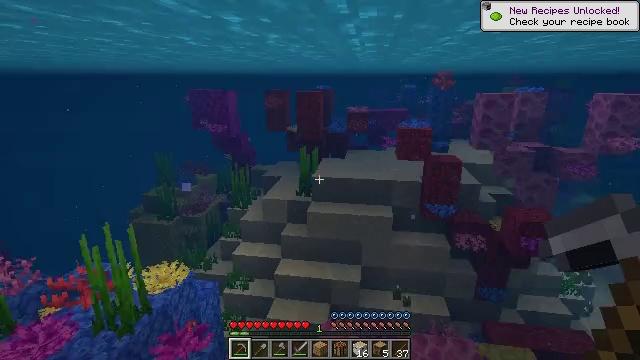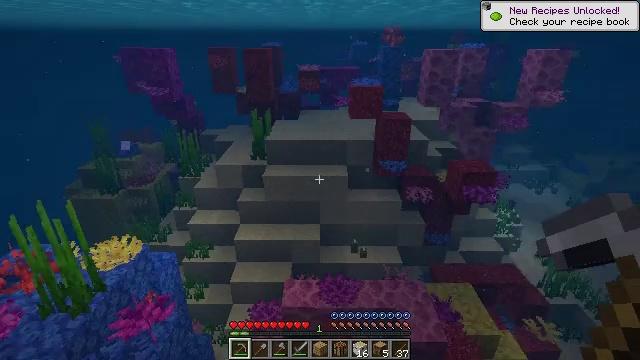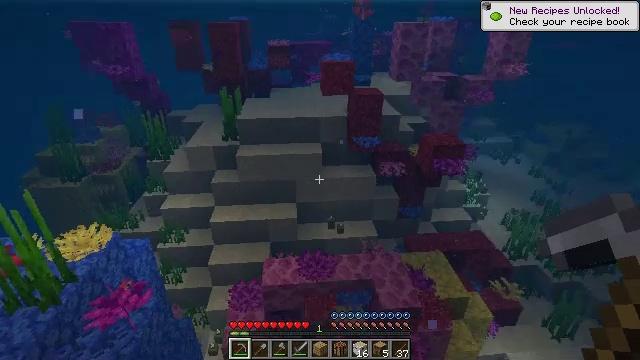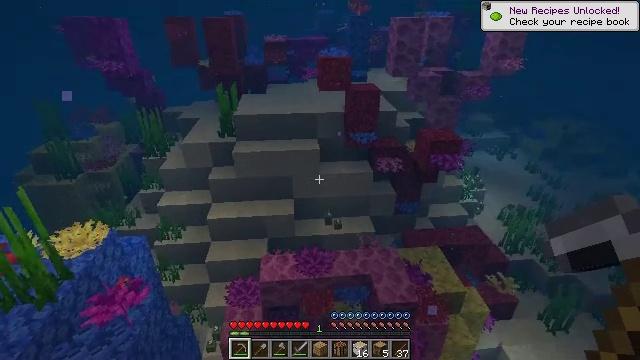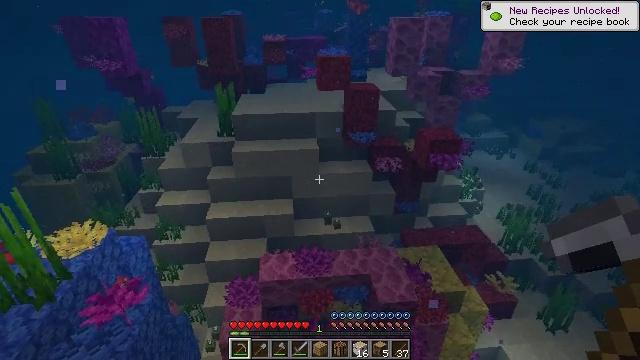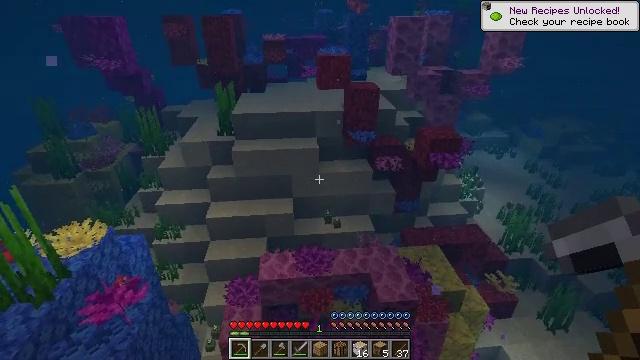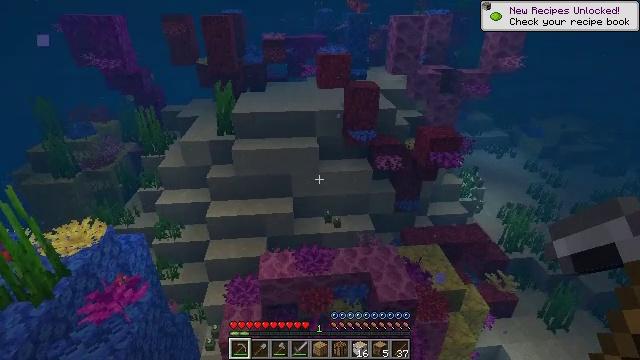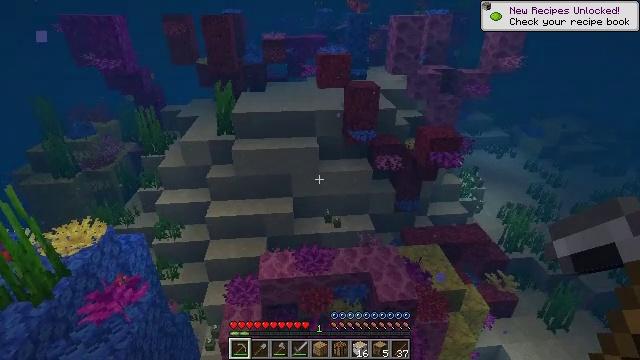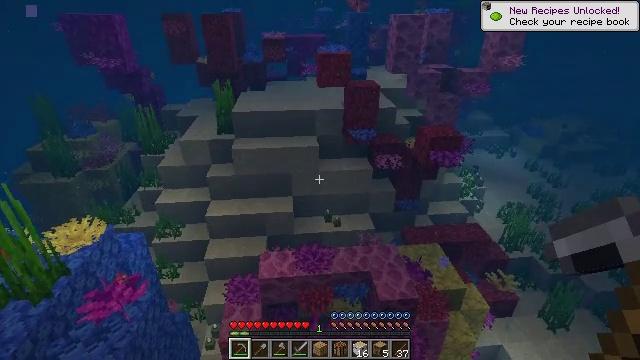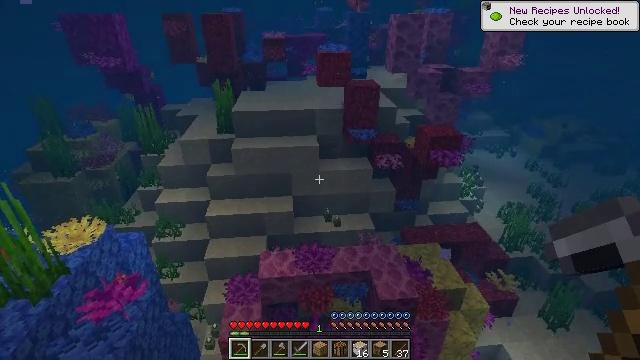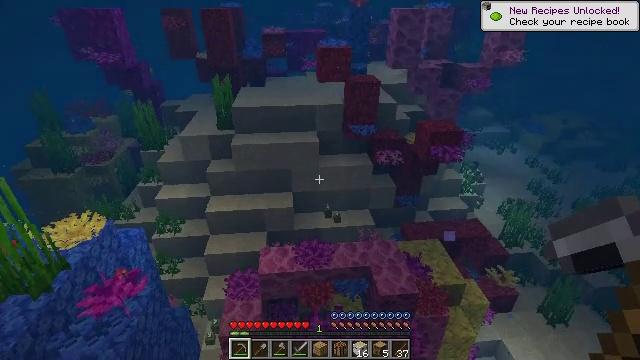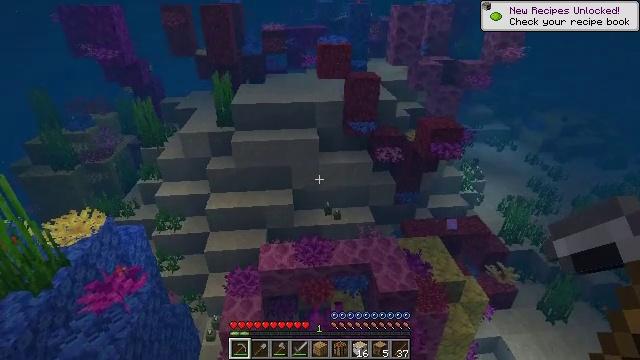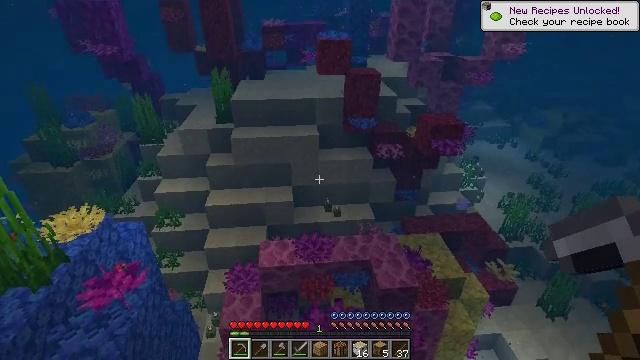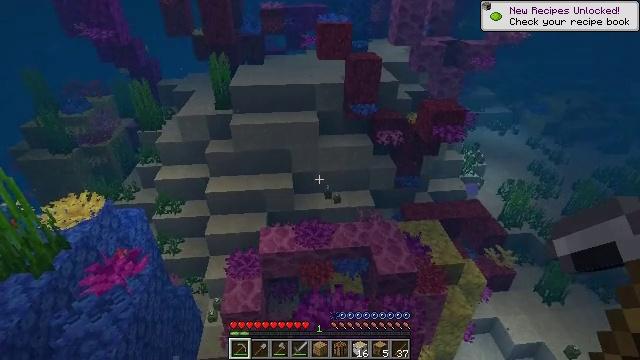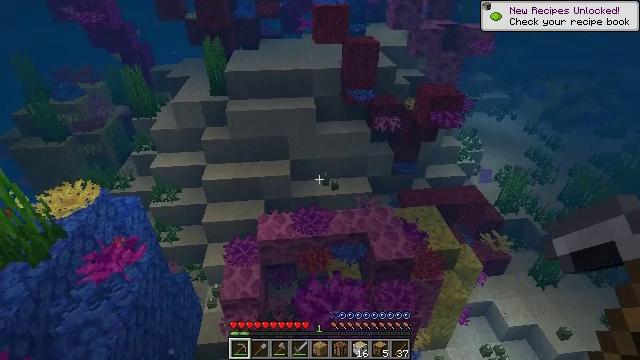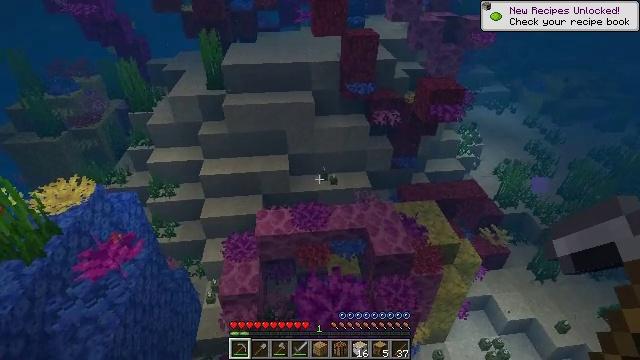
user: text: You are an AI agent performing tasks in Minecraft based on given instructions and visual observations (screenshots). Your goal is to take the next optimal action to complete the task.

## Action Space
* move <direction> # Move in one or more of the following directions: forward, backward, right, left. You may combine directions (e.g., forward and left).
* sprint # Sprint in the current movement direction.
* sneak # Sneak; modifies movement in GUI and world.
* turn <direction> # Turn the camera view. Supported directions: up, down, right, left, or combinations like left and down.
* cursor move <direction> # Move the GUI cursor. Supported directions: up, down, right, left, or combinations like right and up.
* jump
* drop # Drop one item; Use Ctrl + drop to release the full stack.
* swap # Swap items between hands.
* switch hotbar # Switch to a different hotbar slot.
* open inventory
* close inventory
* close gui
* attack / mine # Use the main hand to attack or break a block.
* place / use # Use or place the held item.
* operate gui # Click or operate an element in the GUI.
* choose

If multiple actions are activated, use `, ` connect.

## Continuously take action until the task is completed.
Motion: motion action
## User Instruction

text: Mine horn coral fan from the ocean floor.
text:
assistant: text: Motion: turn right and down
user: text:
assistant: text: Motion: turn right and down
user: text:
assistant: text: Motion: no_op
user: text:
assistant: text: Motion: no_op
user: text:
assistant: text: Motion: no_op
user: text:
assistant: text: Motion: no_op
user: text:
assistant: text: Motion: no_op
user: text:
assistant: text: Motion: no_op
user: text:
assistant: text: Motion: no_op
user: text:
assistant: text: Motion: no_op
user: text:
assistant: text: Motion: no_op
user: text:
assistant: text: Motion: move forward
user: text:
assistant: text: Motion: move forward, turn down
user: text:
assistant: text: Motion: move forward, turn down
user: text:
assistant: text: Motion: move forward, turn down
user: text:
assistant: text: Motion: move forward
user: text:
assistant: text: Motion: move forward
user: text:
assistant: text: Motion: move forward
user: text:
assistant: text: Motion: move forward
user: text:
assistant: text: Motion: move forward
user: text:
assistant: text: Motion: move forward
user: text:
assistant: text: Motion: move forward
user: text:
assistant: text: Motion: move forward
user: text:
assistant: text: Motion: move forward
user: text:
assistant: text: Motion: move forward
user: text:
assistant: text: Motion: move forward
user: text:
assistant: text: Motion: move forward
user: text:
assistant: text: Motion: move forward
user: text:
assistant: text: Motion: move forward
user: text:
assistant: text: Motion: move forward